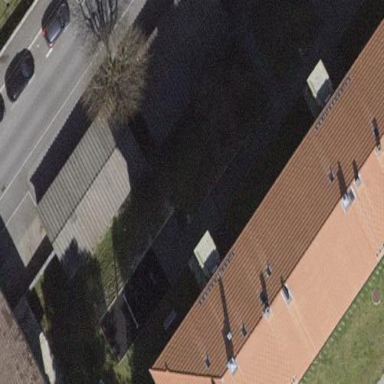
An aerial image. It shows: Hipped roof garages.